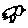
Label: bird